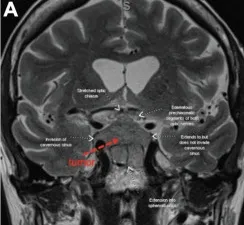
Large sellar/suprasellar mass on MRI. Views of the tumour (red arrows) on coronal T2 As pointed out in (A), the tumour invades the right cavernous sinus and extends into the sphenoid sinus. The tumour also compresses the optic chiasm and both optic nerves appear oedematous.
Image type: radiology (mri)